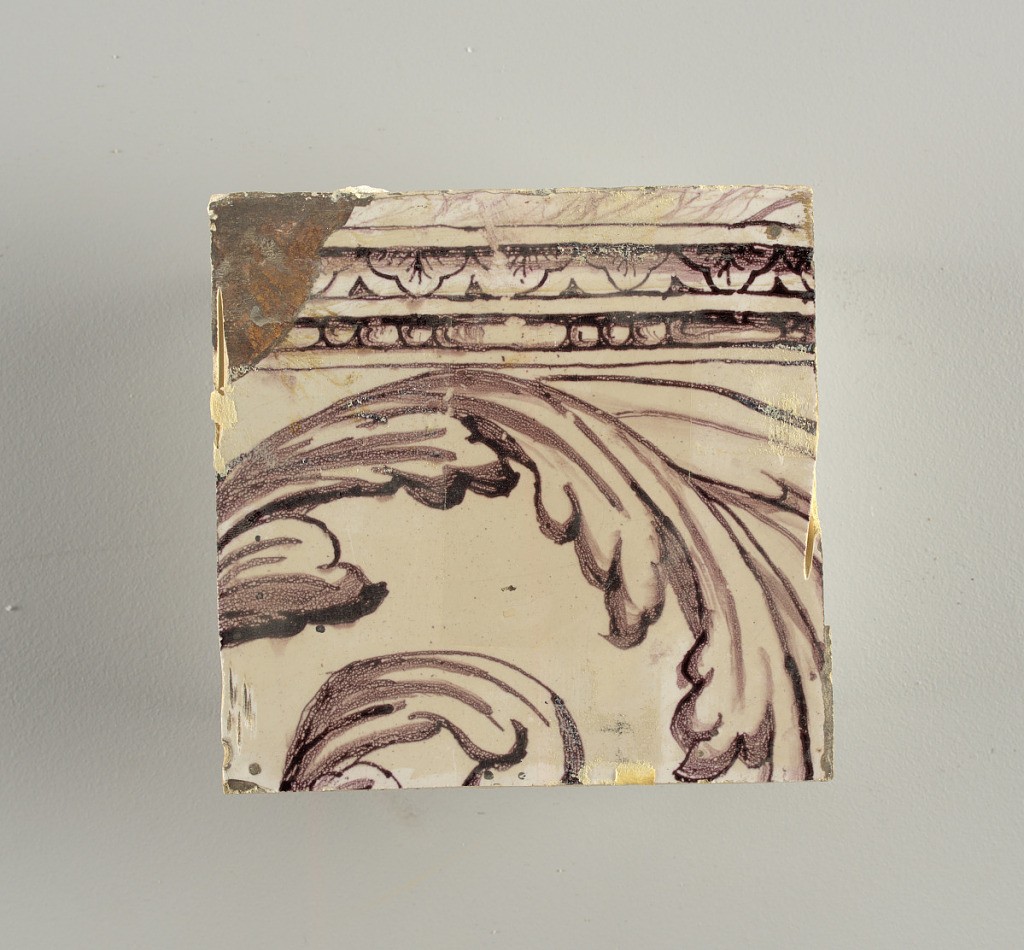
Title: Wall facing
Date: ca. 1725
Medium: tin-glazed earthenware, underglaze
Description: Two vertical rectangles, twenty-three tiles high.  A) Nine tiles wide at top; seven tiles wide at bottom.  B) Ten and one-half tiles wide.

Arabesque design of foliage.  A) with centered figure of Justice under a canopy.  B) with centered urn.